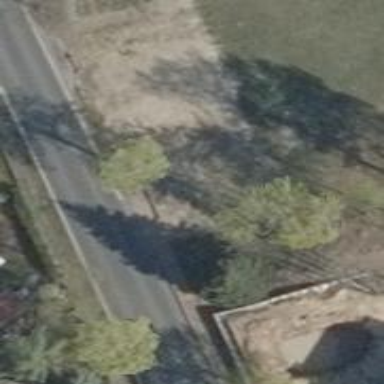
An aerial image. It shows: Emergency access point on the road.